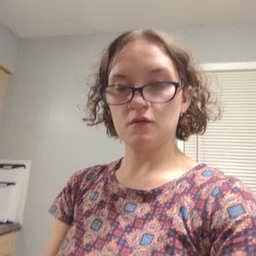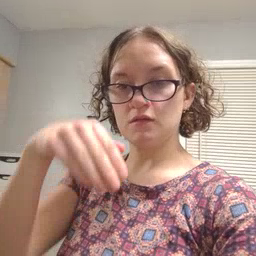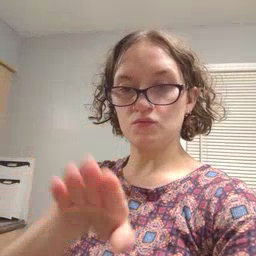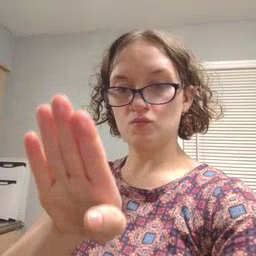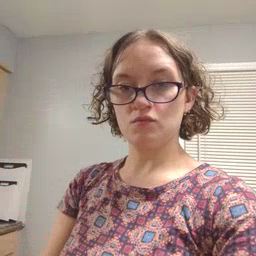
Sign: into